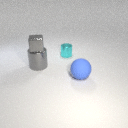
large gray metal cylinder below small gray metal cube